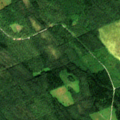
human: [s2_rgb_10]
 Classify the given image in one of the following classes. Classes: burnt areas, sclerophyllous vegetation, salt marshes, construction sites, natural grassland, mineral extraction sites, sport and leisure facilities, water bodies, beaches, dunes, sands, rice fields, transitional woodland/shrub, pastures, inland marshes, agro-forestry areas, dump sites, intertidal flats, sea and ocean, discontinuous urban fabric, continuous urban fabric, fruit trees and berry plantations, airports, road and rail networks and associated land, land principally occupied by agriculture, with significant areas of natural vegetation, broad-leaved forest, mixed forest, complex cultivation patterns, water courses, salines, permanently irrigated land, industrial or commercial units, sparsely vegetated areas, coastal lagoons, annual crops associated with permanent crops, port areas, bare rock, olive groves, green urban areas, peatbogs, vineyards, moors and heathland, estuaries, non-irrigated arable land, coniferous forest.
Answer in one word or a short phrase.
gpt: coniferous forest, transitional woodland/shrub